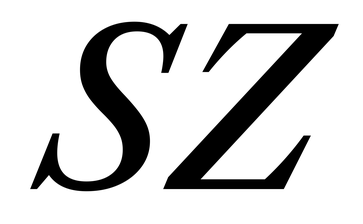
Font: LibreCaslonText-Italic_Medium_Italic